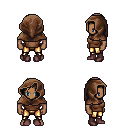
a pixel art fantasy rpg character, male body template, human, dark skin, brown sleeveless shirt, gold greaves, white blonde long bangs hairstyle, cloth hood, maroon shoes, four views (front, back, left, right), 2x2 character sprite sheet, small pixel art, hard edges, no anti-aliasing